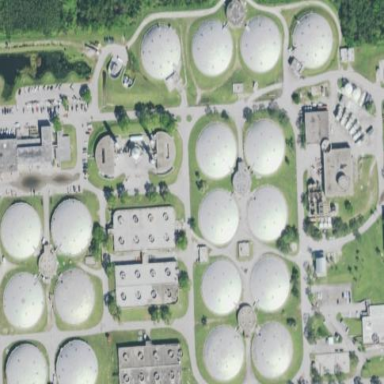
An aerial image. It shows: Wastewater plant.